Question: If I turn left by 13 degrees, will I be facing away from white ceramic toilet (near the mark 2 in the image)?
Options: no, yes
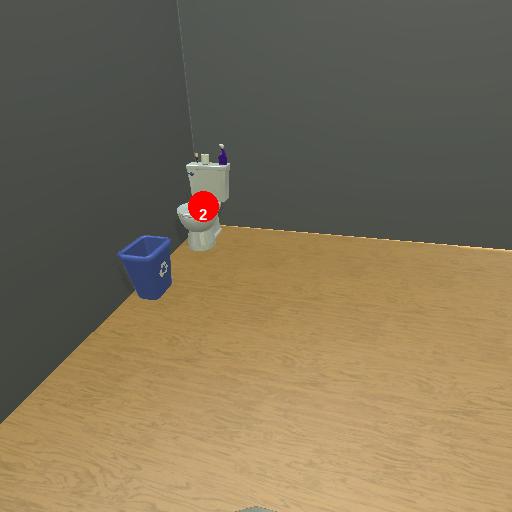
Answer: no